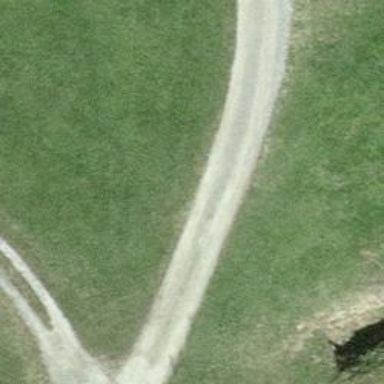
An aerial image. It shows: Compacted grade2 track suitable for agricultural vehicles.